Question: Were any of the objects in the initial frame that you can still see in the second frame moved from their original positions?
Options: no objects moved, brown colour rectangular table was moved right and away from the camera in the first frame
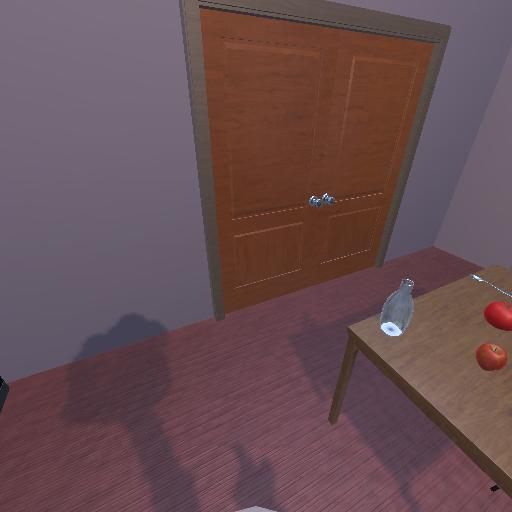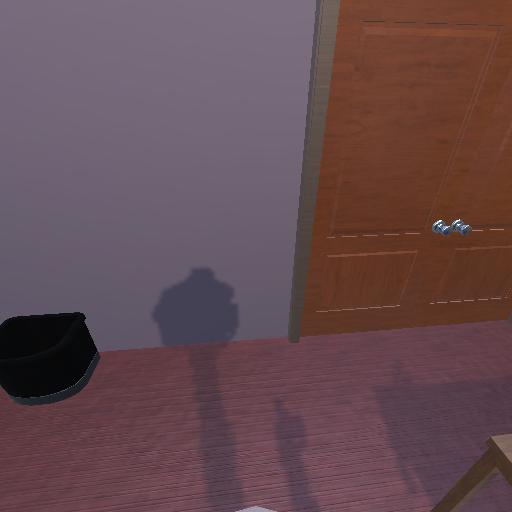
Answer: no objects moved